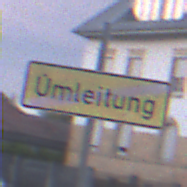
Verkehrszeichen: EndeDerUmleitungsankuendigung
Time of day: SunriseSunset
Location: Outdoor (Urban)
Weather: PartlyCloudy
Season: NotSpecified
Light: Natural